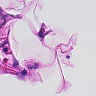
Metastatic tissue present: no